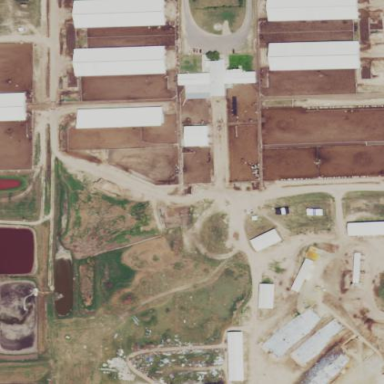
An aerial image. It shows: Farmyard dedicated to feedlot farming system.